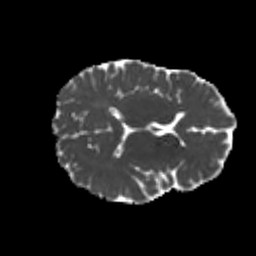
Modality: MD
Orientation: axial
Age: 24
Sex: female
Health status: healthy
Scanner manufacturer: philips
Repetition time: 7.39 s
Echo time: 0.08599 s